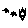
Label: star